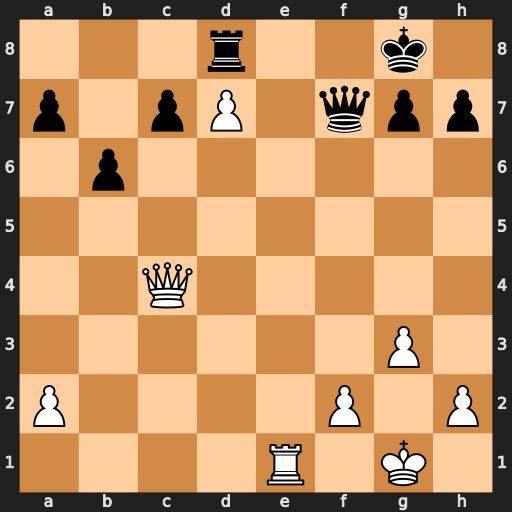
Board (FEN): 3r2k1/p1pP1qpp/1p6/8/2Q5/6P1/P4P1P/4R1K1
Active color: w
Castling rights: -
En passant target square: -
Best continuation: Re8+ Rxe8 dxe8=Q#